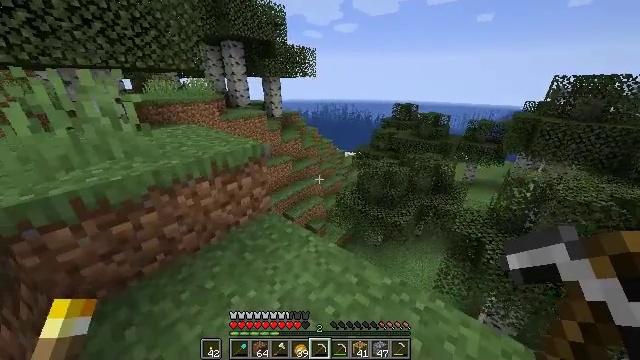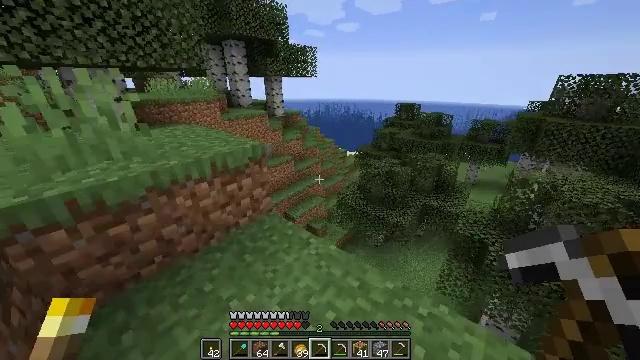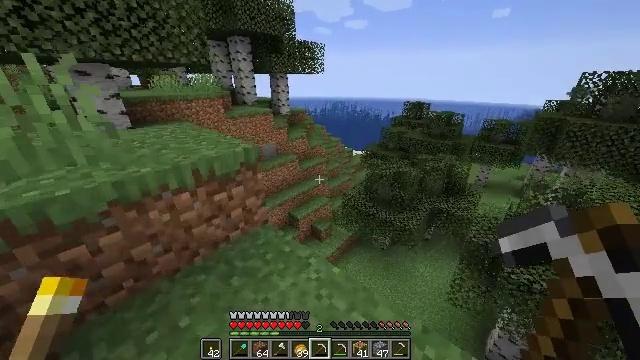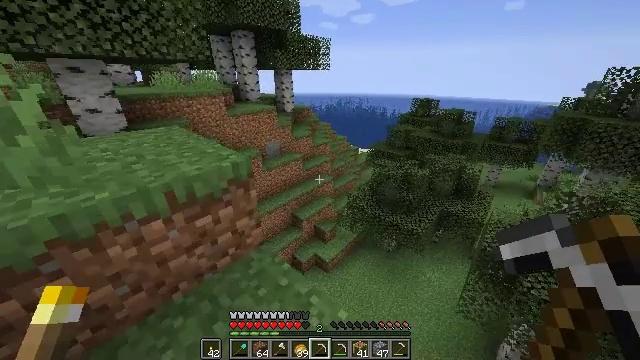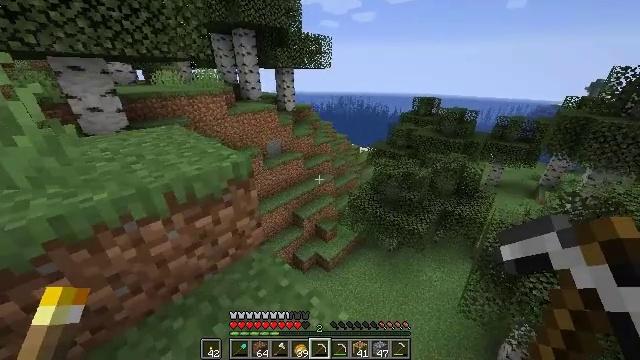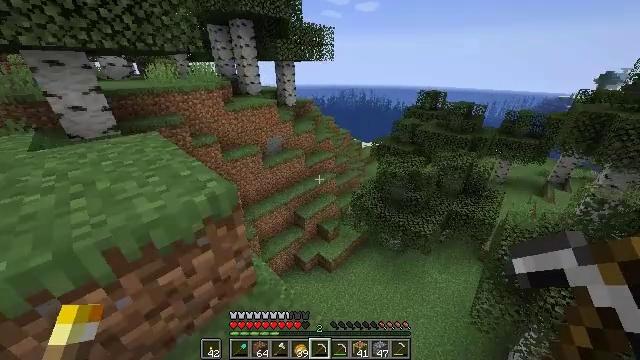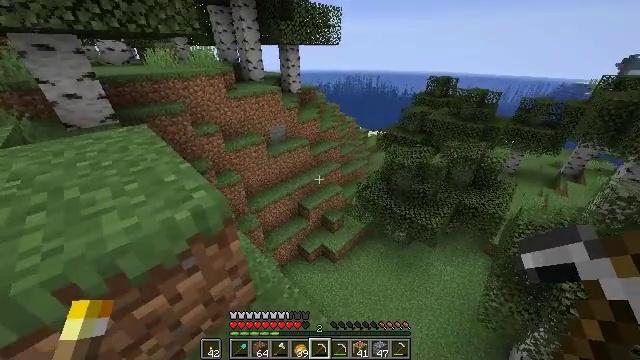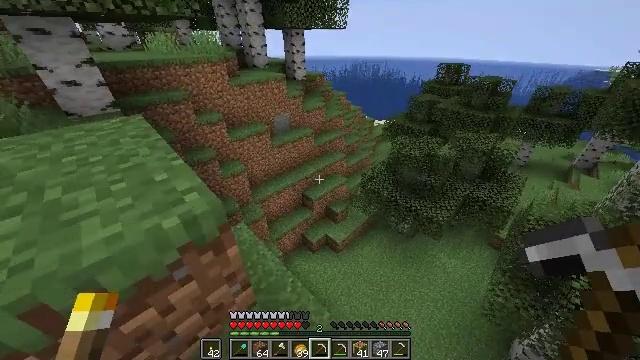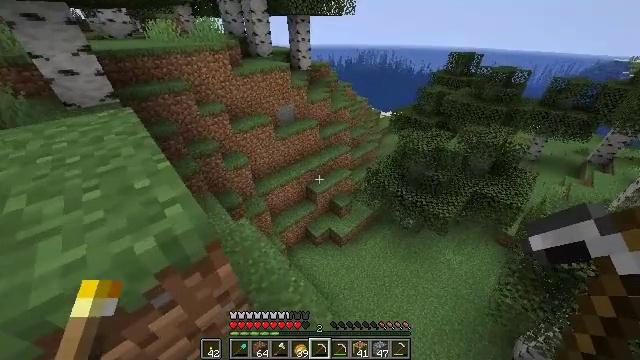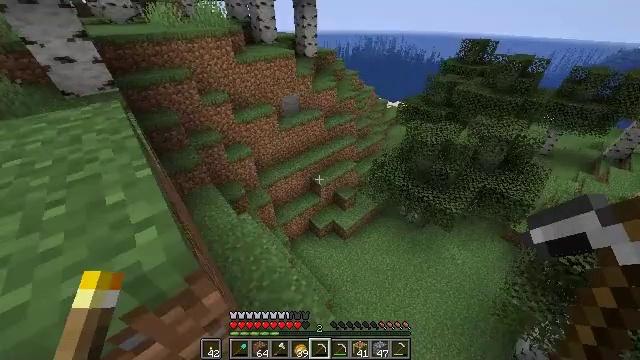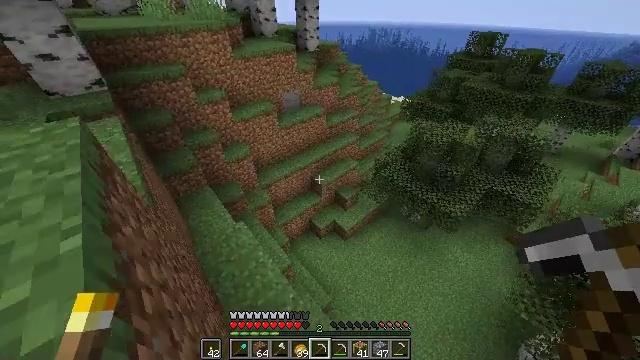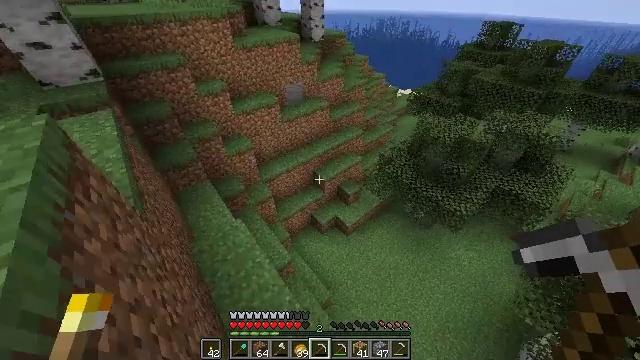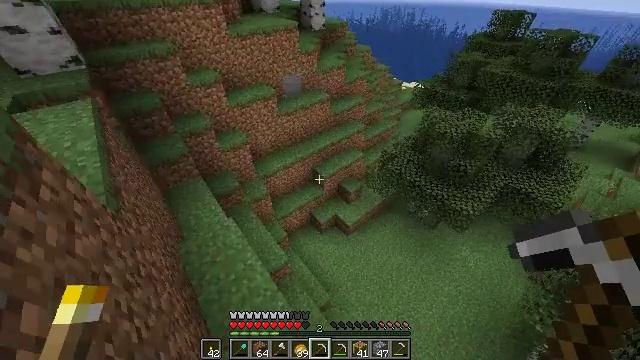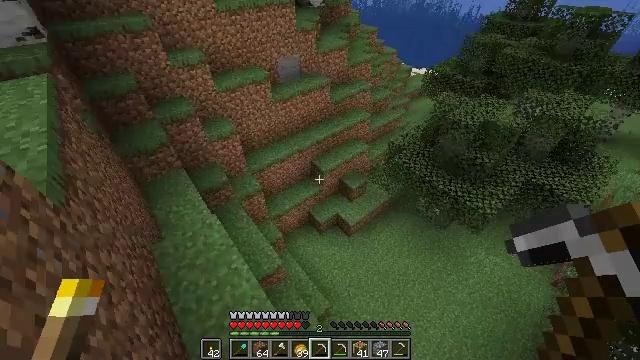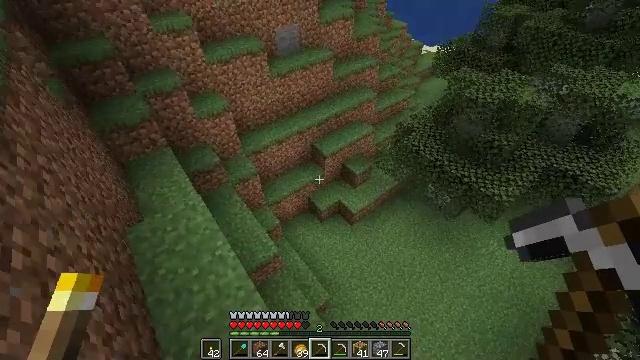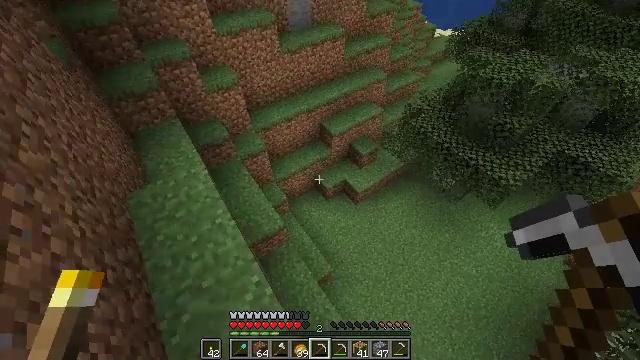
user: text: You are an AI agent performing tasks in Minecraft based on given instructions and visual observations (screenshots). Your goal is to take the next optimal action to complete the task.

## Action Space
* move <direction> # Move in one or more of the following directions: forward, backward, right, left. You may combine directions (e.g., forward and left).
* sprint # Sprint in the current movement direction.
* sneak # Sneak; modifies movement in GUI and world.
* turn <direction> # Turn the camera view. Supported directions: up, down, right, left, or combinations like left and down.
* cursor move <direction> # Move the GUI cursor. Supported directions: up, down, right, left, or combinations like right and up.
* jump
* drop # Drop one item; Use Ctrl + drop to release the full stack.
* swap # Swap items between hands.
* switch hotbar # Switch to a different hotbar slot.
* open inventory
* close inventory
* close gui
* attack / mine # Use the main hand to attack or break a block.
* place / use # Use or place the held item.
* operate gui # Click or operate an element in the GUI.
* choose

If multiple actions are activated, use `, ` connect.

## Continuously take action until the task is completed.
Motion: motion action
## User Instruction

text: Collect kelp plant from the sea.
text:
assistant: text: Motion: move forward, sprint
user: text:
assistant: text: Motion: move forward, sprint, turn left
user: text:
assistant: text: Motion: move forward, turn left
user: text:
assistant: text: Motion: move forward
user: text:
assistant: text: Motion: move forward, turn down
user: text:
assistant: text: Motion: move forward, sprint, turn left and down
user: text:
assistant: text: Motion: move forward, sprint, turn left and down
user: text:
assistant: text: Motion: move forward, sprint, turn left and down
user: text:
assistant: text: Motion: move forward, turn left and down
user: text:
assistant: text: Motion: move forward, turn down
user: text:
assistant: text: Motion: move forward, turn left and down
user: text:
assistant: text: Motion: move forward
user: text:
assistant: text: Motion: move forward
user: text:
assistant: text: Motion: move forward, sprint, turn down
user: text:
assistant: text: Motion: move forward, sprint, turn left and down
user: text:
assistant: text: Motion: move forward, turn left and down
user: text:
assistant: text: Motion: move forward, turn left and down
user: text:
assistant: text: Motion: move forward, turn left and down
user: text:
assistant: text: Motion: move forward
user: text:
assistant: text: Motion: move forward, sprint
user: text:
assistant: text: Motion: move forward, sprint
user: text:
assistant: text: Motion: move forward, sprint
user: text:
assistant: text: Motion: move forward, sprint
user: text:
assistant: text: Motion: move forward, turn right
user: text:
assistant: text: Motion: move forward, turn right
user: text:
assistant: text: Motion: move forward, turn right and up
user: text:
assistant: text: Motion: move forward, turn right and up
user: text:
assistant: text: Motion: move forward, sprint, turn right and up
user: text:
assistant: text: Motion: move forward, sprint, turn right and up
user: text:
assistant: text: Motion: move forward, sprint, turn right and up